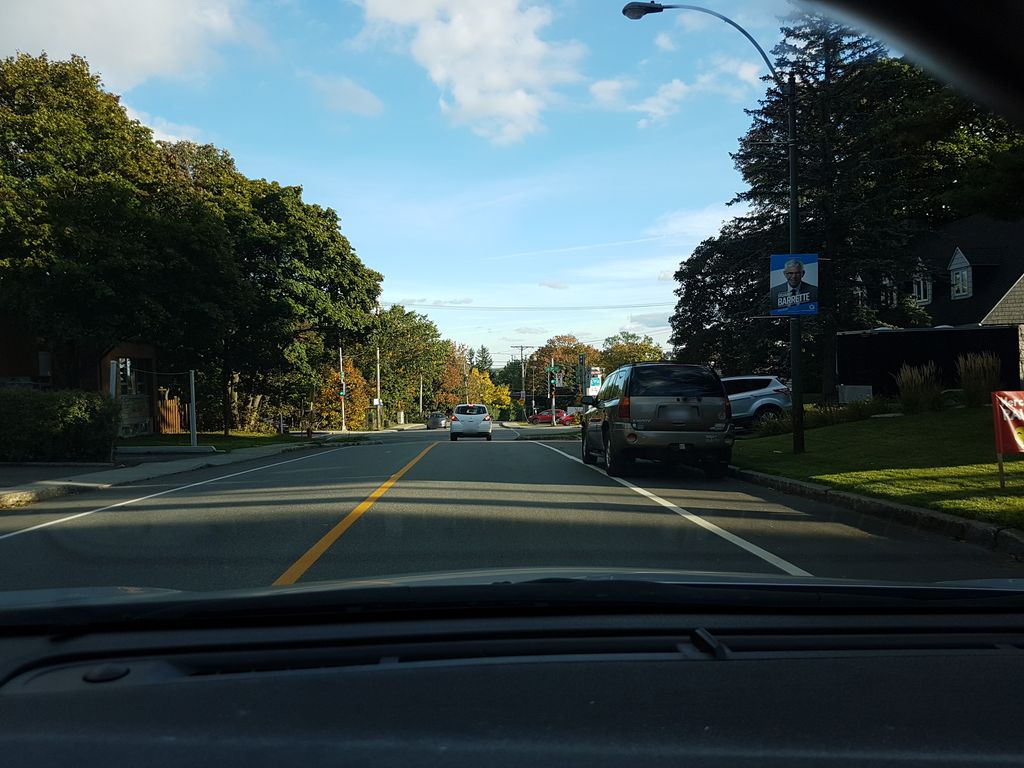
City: quebec_city